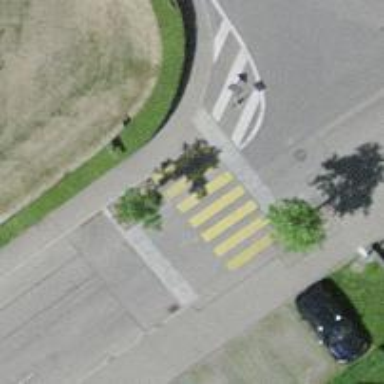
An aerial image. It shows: Uncontrolled crossing with traffic calming table on the road.